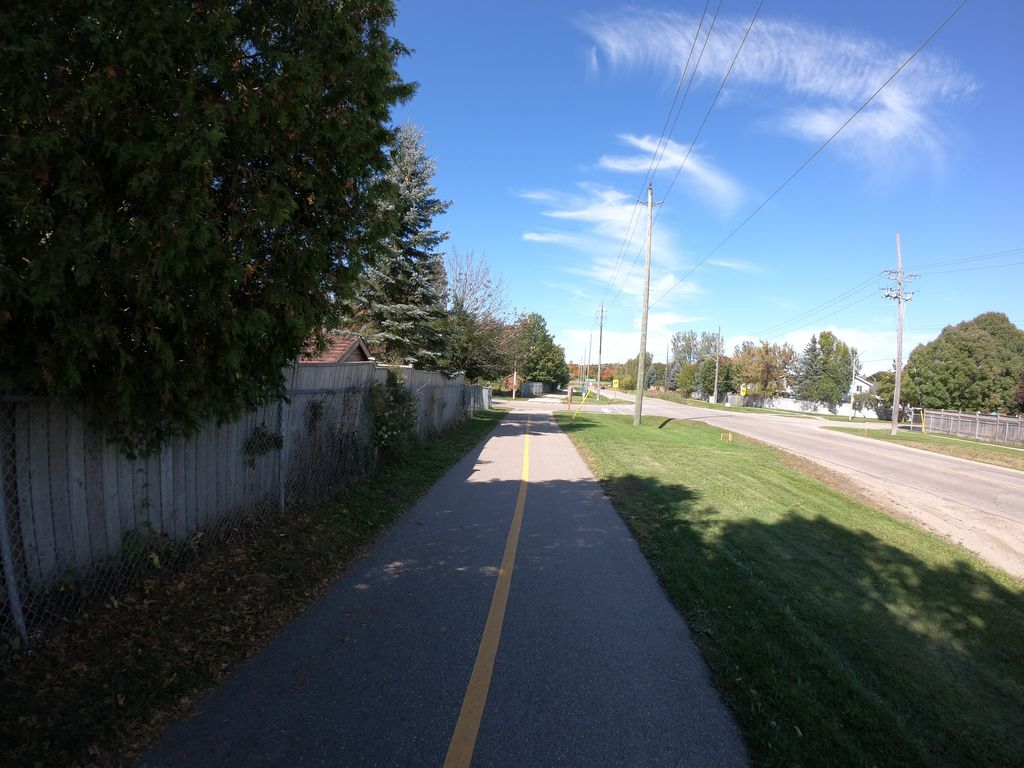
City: kitchener-waterloo